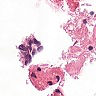
Metastatic tissue present: no